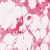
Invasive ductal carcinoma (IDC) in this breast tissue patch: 0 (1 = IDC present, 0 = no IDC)